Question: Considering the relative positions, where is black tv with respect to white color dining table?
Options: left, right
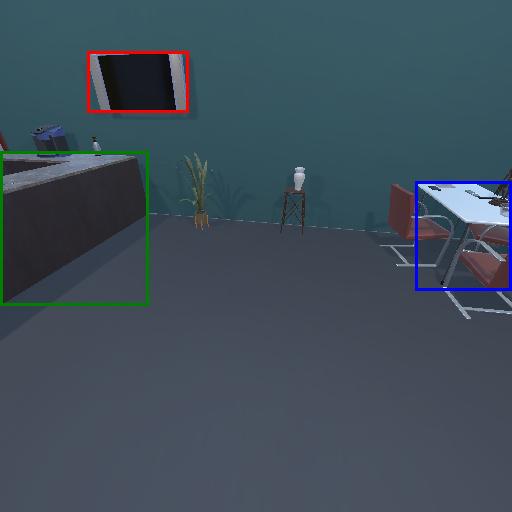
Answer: left